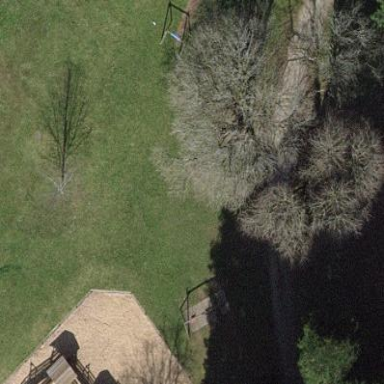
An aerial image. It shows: Playground area for leisure land.